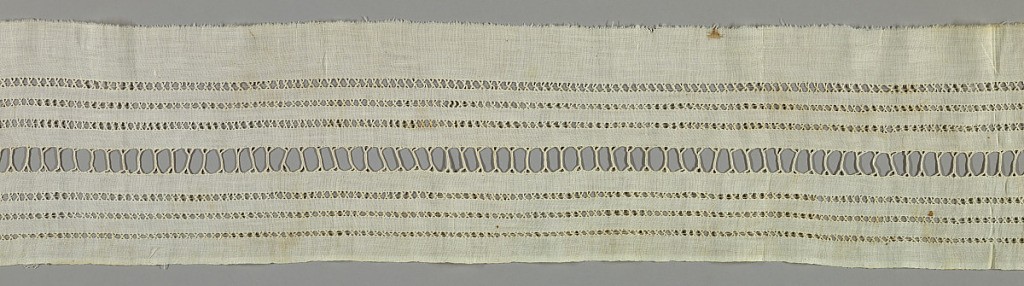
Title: Towel edge
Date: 19th century
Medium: cotton Technique: grid of withdrawn element work with needle lace, reticella style
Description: Border or insertion, cotton, rows of drawnwork. Center row considerably wider. Oval shaped openings made with button-like stitches.